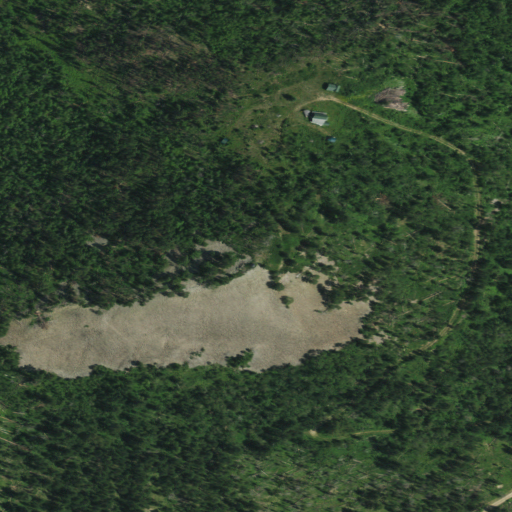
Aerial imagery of mountain in South Dakota named Elk Mountain containing evergreen forest, deciduous forest, shrub, and open development